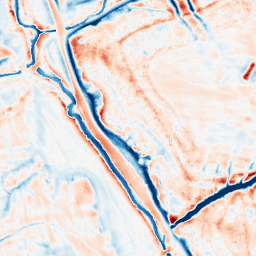
Category: edge_preserving
Decomposition family: bilateral
Decomposition parameters: d: 21
sigma_color: 25
sigma_space: 100
Upsampling method: quartic
Upsampling parameters: scale: 8
Upsampling scale: 8